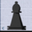
Piece: bB